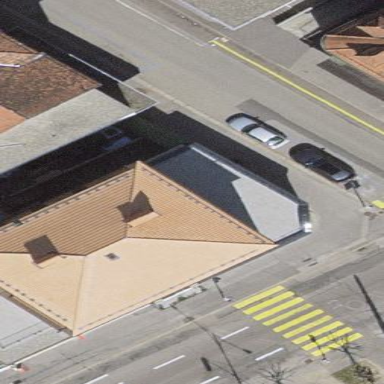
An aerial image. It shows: Building part with flat roof.